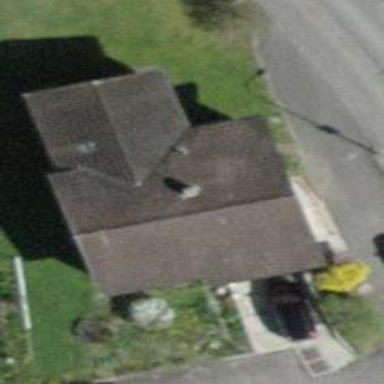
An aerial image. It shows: Detached building.